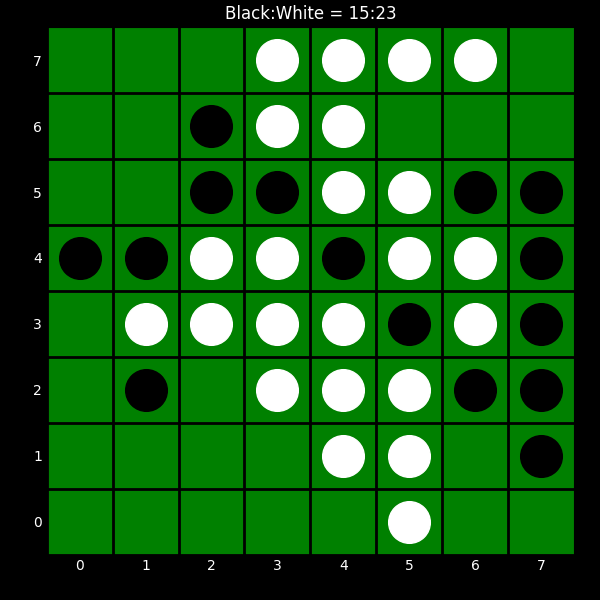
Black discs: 15
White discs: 23